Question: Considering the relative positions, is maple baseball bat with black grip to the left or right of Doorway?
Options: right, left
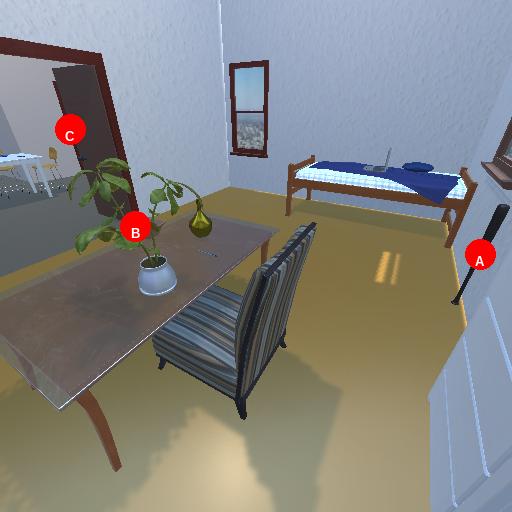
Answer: right